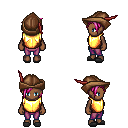
a pixel art fantasy rpg character, female body template, human, dark skin, gold chest armor, magenta pants, pink pixie cut hairstyle, leather cap, gray slippers, four views (front, back, left, right), 2x2 character sprite sheet, small pixel art, hard edges, no anti-aliasing